Question: Count the number of objects in the diagram.
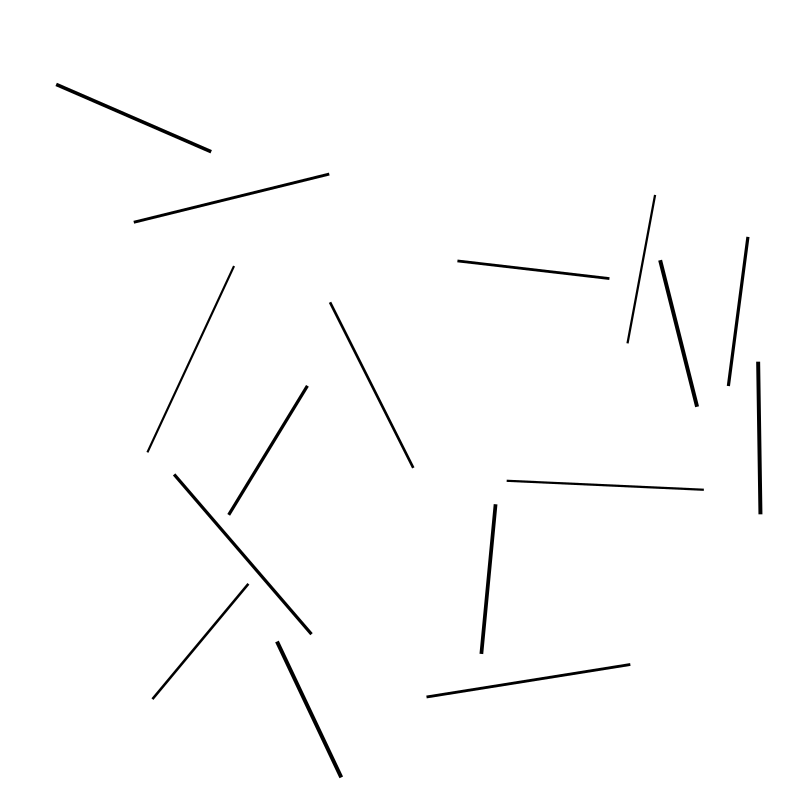
Answer: 16